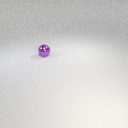
small purple metal sphere